You are looking at the short-time Fourier spectrogram of a bearing's acceleration signal. Determine the bearing's health state. Answer with exactly one of: normal, inner_race, outer_race, ball.
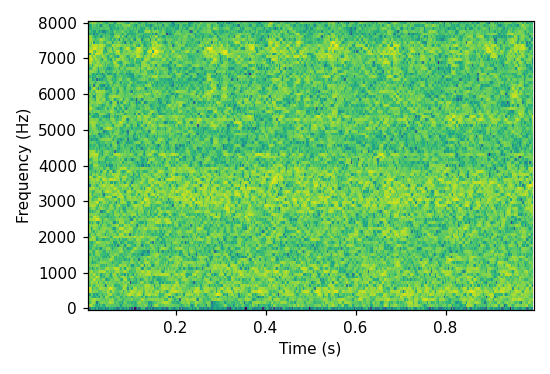
Answer: normal